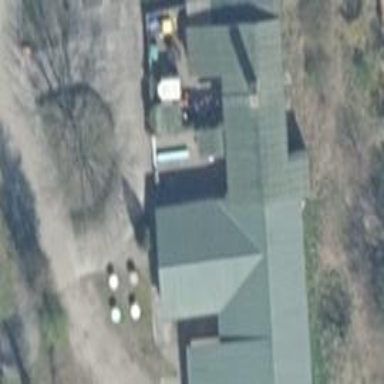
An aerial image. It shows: Restaurant in building.